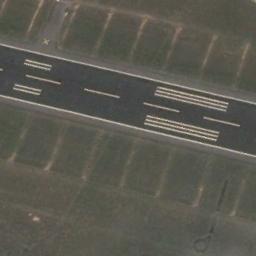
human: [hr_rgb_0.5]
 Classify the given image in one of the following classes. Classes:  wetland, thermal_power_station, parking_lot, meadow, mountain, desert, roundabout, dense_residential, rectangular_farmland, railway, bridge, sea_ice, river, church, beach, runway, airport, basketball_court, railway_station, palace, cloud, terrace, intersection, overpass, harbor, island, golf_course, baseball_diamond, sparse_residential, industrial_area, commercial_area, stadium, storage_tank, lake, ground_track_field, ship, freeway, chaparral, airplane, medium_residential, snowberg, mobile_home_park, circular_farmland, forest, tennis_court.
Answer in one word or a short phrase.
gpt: runway